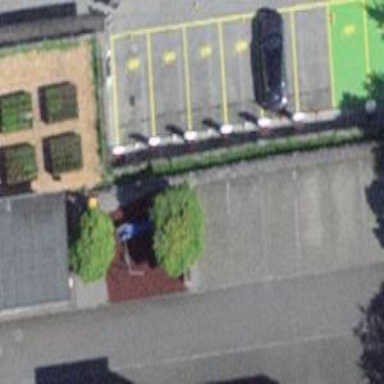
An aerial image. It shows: Charging station.